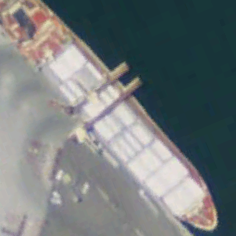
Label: Cargo_ship